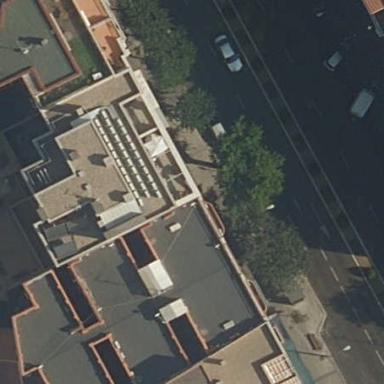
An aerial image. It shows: Residential building.